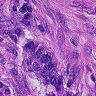
Metastatic tissue present: yes